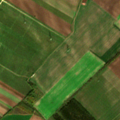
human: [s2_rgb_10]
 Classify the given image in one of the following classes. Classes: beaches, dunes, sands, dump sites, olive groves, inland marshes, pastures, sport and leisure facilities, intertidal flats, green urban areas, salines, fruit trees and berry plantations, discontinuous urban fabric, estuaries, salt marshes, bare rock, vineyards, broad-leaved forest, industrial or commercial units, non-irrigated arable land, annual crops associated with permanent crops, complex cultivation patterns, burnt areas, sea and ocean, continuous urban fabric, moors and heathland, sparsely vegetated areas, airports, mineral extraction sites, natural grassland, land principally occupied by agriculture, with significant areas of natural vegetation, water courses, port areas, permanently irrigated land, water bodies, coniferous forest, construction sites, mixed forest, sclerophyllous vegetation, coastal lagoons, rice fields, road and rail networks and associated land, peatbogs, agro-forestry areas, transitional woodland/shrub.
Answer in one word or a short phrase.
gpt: non-irrigated arable land